Interaction volume radius: 5 \u00c5
Interaction volume height: 45 \u00c5
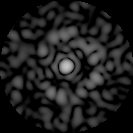
Disorder parameter: 0.8342